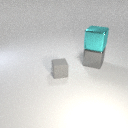
small gray rubber cube in front of large gray metal cube